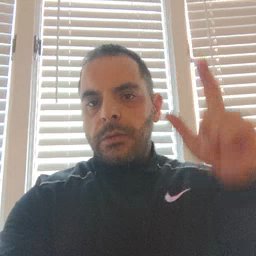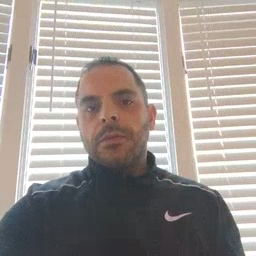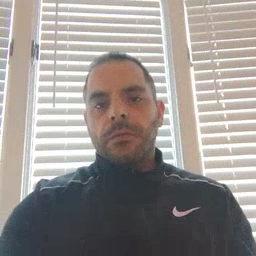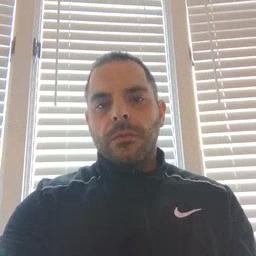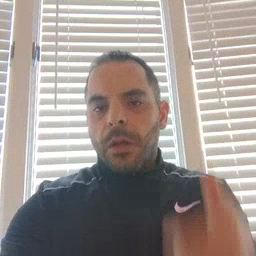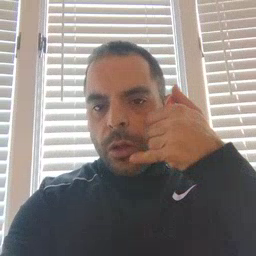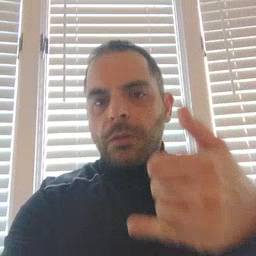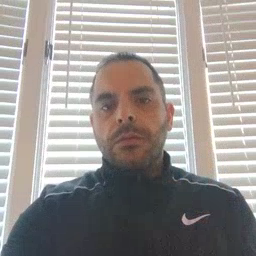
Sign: callonphone